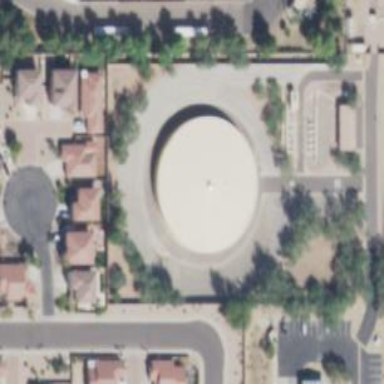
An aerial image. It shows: Building with water storage tank inside.